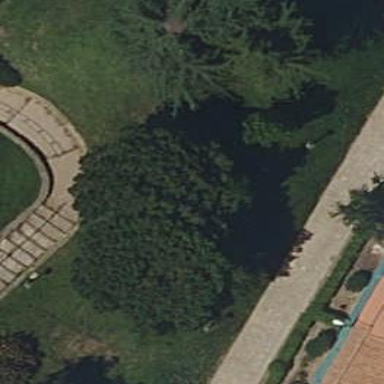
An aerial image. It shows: Garden area designated for leisure land.